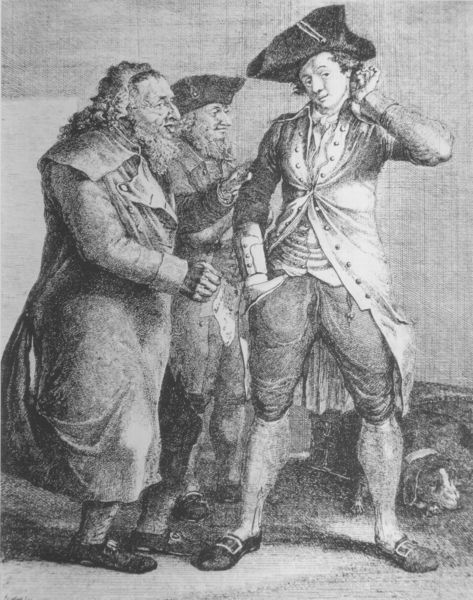
Titel: Junger Mann in Geldverlegenheit
Künstler: Johann Christian Reinhart
Standort: Schweinfurt
Institution: Städtische Sammlungen
Schlagwörter: dunkel, gemälde, gruppe, hand, himmel, kopf, mann, schatten, umhang, weiß, landschaft, menschen, frankreich, frisur, grau, haar, hell, hintergrund, hut, hüte, licht, männer, ohr, schwarz, stirn, zeichnung, ausblick, hund, tier, weg, gespräch, hochformat, alt, bart, bärte, gesichter, hose, jacke, jung, mütze, wand, alte, arm, barock, falten, lang, stehen, vollbart, ärmel, hände, portrait, boden, haare, mantel, stehend, drei, locken, perücke, liegen, halsband, schuhe, hosen, grafik, graphik, figuren, könig, frack, karikatur, drei männer, ganzfigurig, waden, knöpfe, gehrock, knopfleiste, revers, weste, rousseau, schnalle, strümpfe, alter, druck, lithographie, schwarz weiss, schraffur, schraffuren, radierung, stich, lockig, hakennase, illustration, karrikatur, militär, politik, revolution, scharz, uniform, soldat, witzig, mäntel, napoleon, dreispitz, manschetten, tasche, ganzkörper, lustig, eitel, junger mann, eitelkeit, lässig, wams, hosentasche, junger, bettler, hugenotten, kniebundhose, schnallenschuh, kniebundhosen, mandel, schnallenschuhe, berühren, lackschuhe, kupferstich, verloren, ziege, blaß, französische revolution, druch, schnallen, kratzen, schwaz, anfassen, jude, bundhose, bärtige, sansculotte, legere, schlampig, hogarth, mntel, zudringlich, schuhschnalle, hand in der hosentasche, kopfkratzen, zwei alte, 1800, hte, aufdringlich, o die hose hat noch jemand, erkannt, orhcen, nündschen, mantel#schuhe